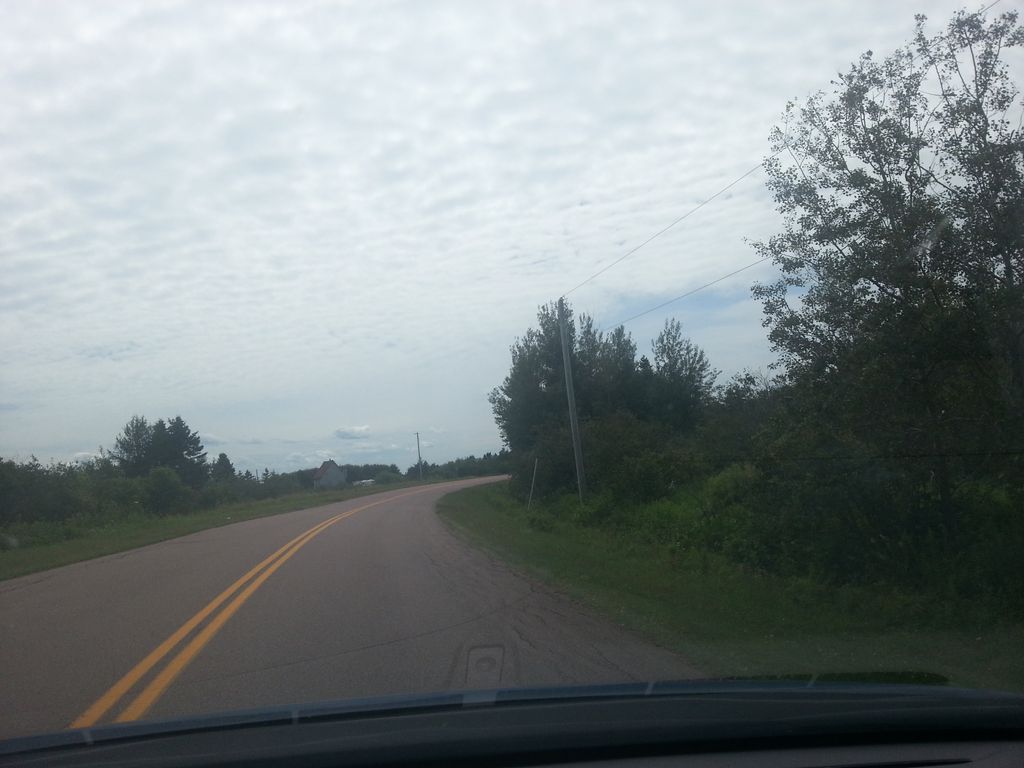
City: charlottetown